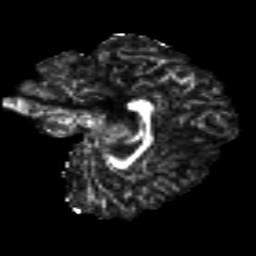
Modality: FA
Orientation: sagittal
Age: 24
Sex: female
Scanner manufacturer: siemens
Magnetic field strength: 3 T
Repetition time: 8.8 s
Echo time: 0.085 s